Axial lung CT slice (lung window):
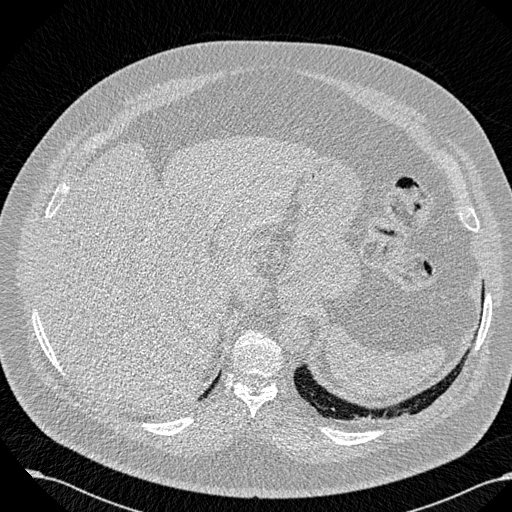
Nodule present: no